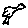
Label: bird